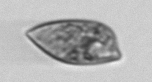
Label: Prorocentrum_dentatum